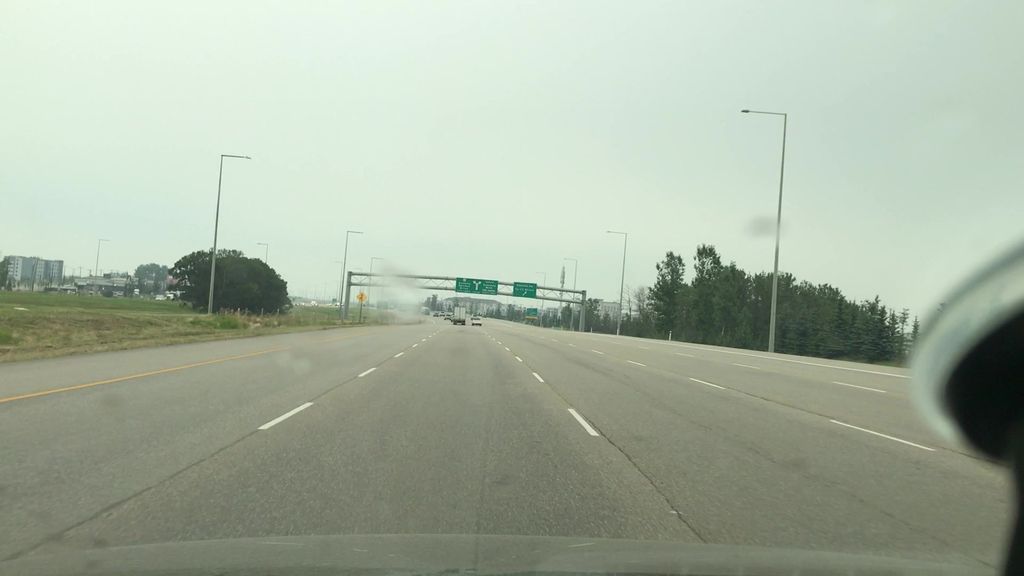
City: edmonton